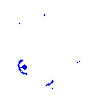
Particle: pion